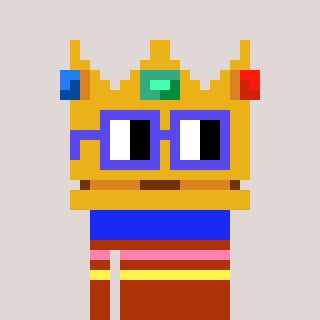
a pixel art character with square blue glasses, a crown-shaped head and a hotbrown-colored body on a warm background